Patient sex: M
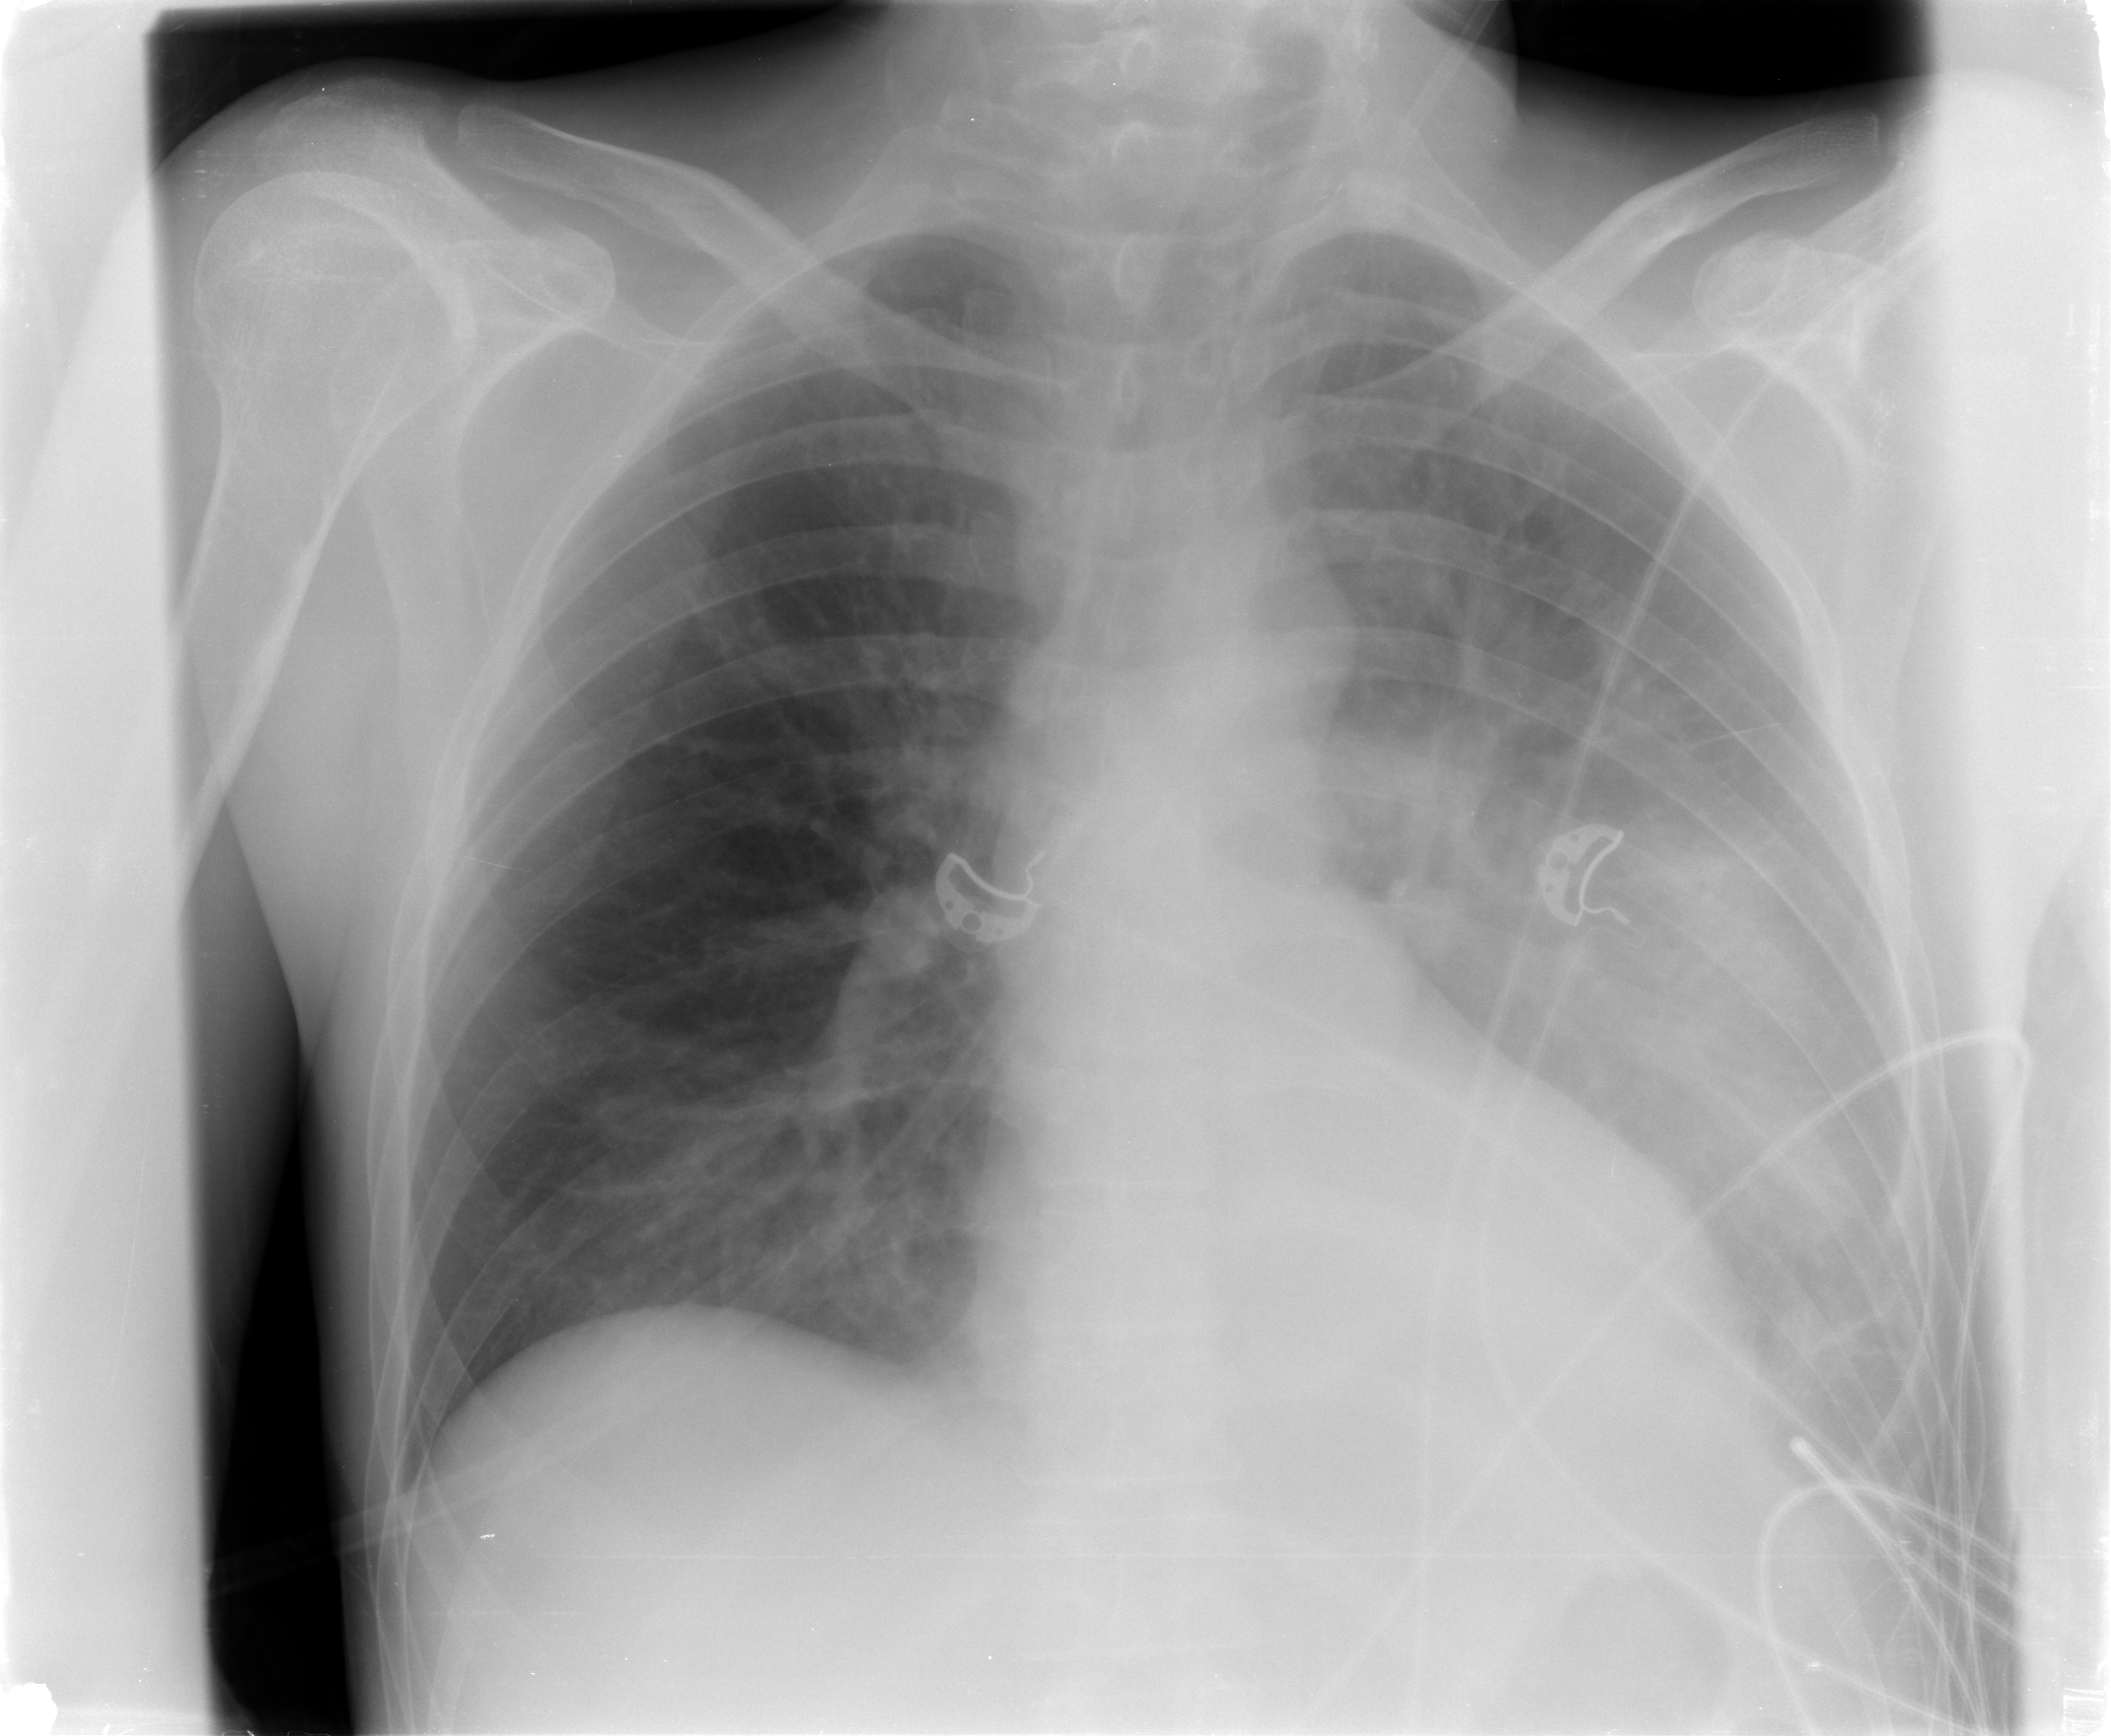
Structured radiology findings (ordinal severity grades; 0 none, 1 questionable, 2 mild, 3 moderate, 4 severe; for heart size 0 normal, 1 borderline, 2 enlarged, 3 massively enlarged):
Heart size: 0
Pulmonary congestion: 0
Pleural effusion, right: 0
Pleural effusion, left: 1
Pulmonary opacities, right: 0
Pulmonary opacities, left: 3
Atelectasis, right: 0
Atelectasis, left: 3